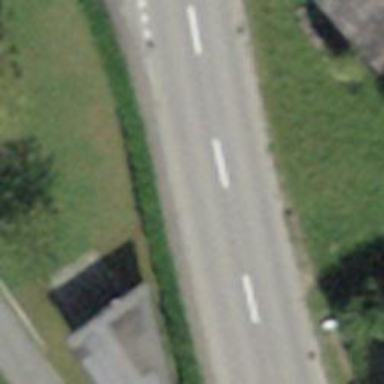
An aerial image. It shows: Asphalt road classified as primary highway.